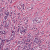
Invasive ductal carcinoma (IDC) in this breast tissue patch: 1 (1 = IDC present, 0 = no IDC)